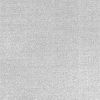
Atmospheric dust classification: dusty